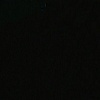
Label: space